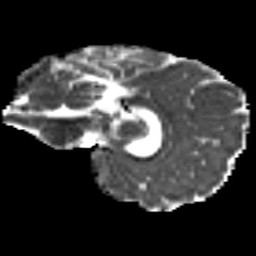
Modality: MD
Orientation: sagittal
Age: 28
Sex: female
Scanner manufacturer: siemens
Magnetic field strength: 3 T
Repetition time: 8.8 s
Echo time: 0.085 s